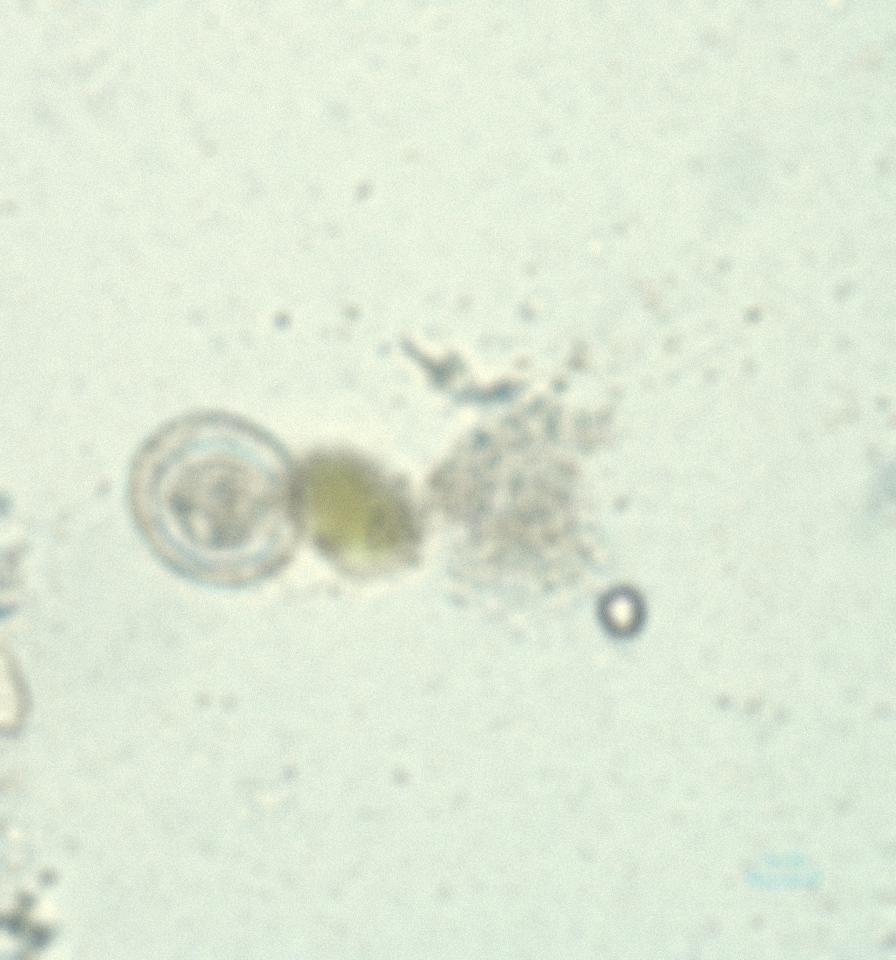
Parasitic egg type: Hymenolepis nana